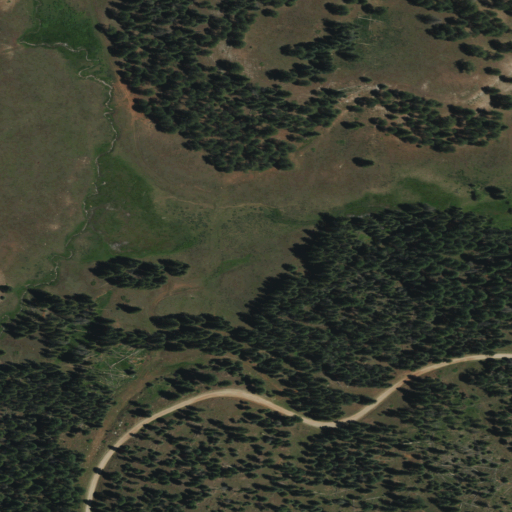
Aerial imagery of plain(s) in New Mexico named American Park containing evergreen forest, deciduous forest, shrub, grassland, and woody wetlands